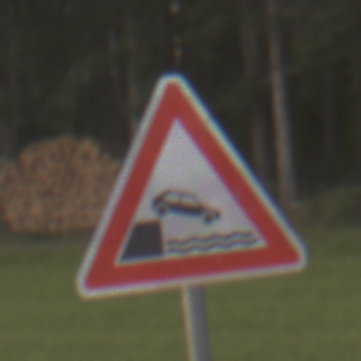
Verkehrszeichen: Ufer
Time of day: SunriseSunset
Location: Outdoor (Nature)
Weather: Clear
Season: NotSpecified
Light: Natural